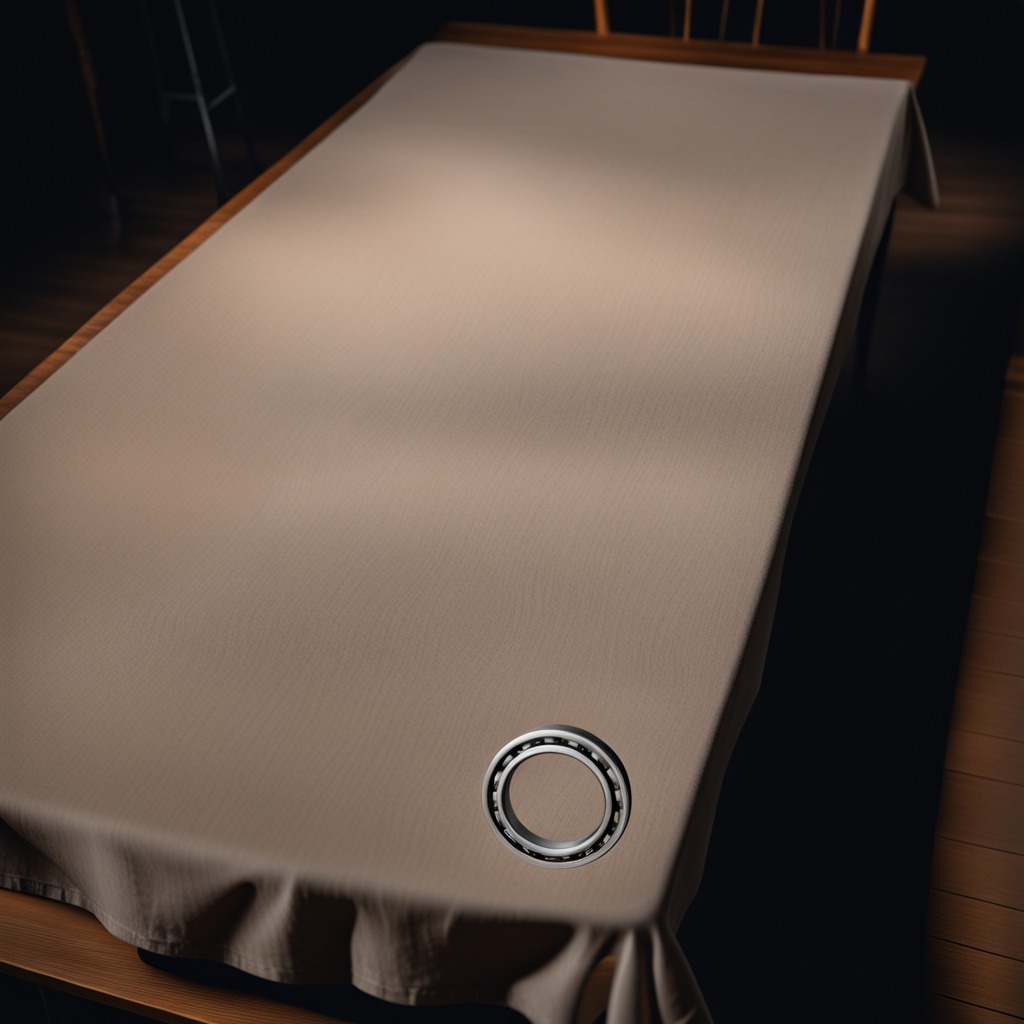
A metal ball bearing lies on the wooden table.